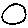
Label: circle